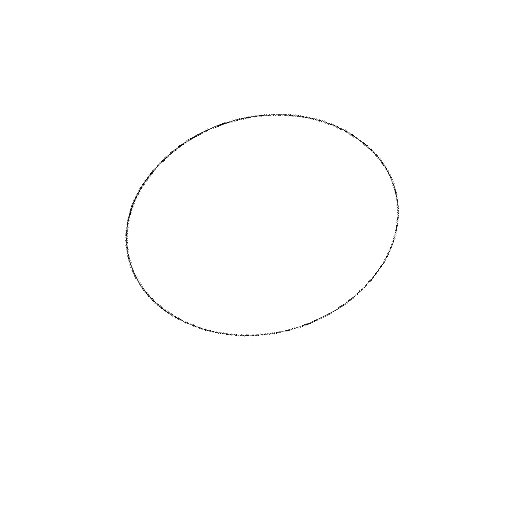
Crossing number: 0